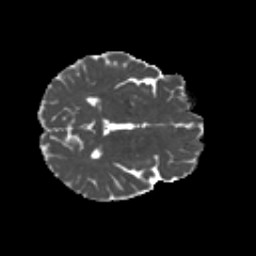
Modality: MD
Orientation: axial
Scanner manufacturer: siemens
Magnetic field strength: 3 T
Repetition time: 4.16 s
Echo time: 0.0806 s